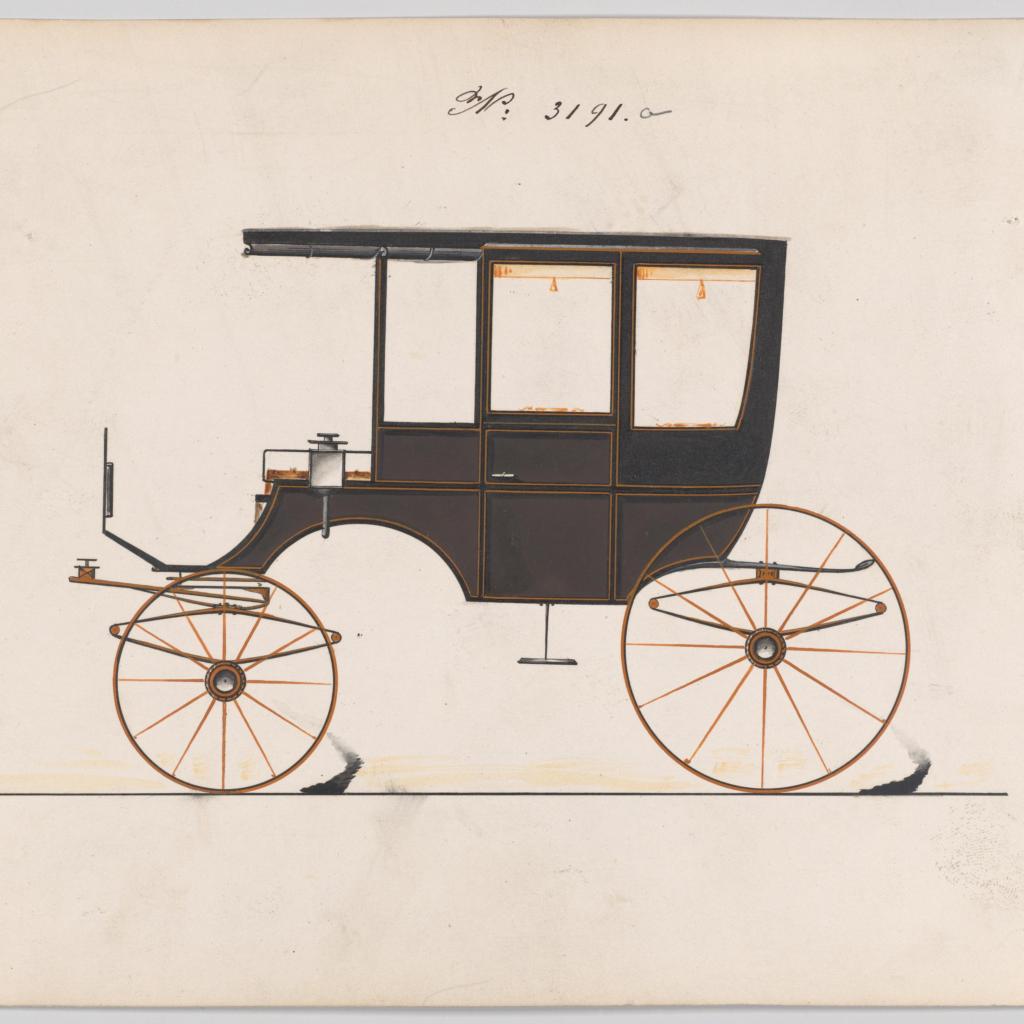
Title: Design for 6 seat Rockaway, no. 3191a
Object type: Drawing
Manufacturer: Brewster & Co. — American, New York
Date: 1876
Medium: Pen and black ink, watercolor and gouache
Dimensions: Sheet: 6 9/16 x 9 3/4 in. (16.7 x 24.8 cm)
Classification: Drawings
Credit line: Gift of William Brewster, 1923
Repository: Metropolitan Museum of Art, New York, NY